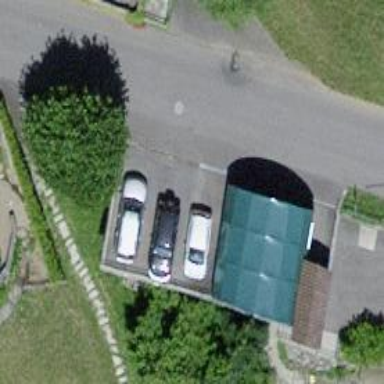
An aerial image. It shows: Service building.